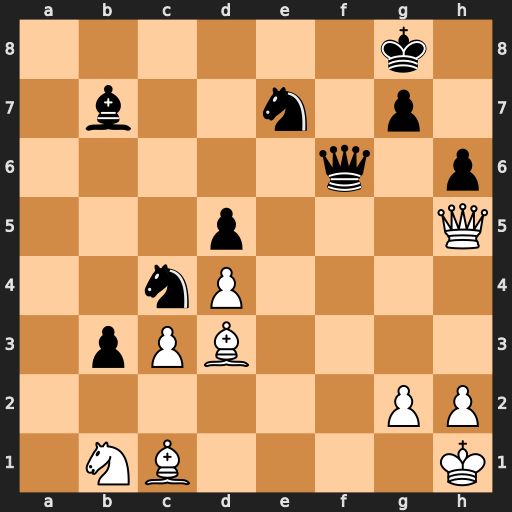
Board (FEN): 6k1/1b2n1p1/5q1p/3p3Q/2nP4/1pPB4/6PP/1NB4K
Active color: w
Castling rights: -
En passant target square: -
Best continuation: Qe8+ Qf8 Bh7+ Kxh7 Qxf8